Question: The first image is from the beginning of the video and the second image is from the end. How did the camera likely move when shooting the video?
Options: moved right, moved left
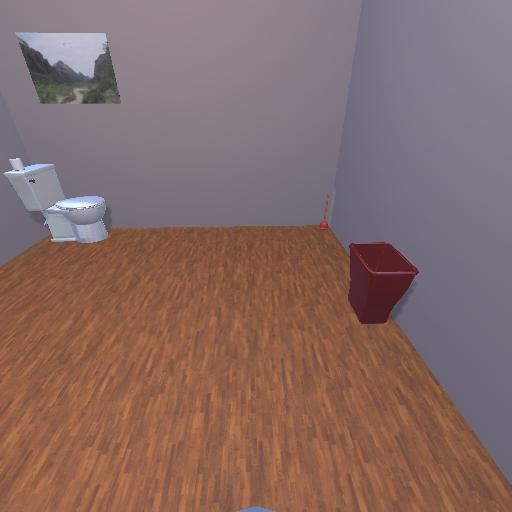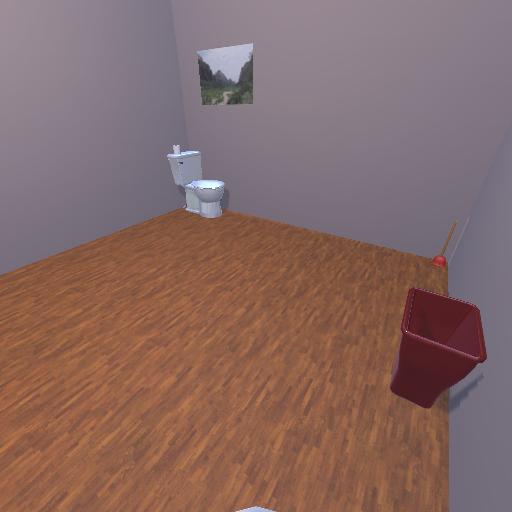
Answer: moved right